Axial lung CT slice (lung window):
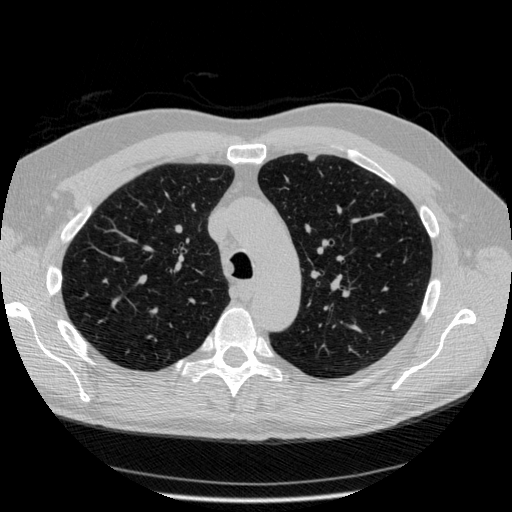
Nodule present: no